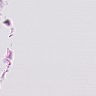
Metastatic tissue present: no